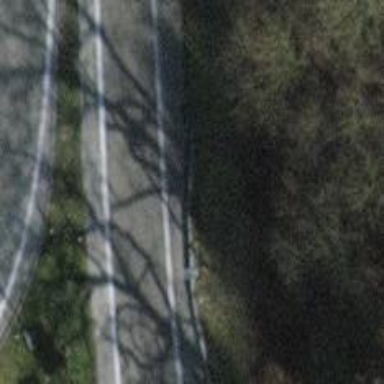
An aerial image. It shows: Motorroad with trunk link.